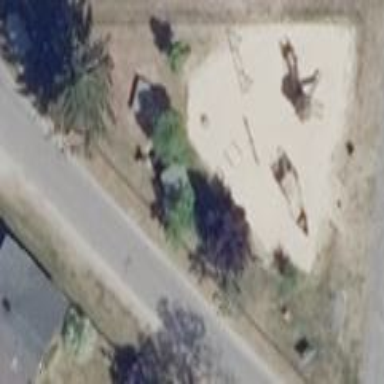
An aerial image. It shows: Playground area for leisure activities on the land.